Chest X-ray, PA view. Patient: 20 years old, sex M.
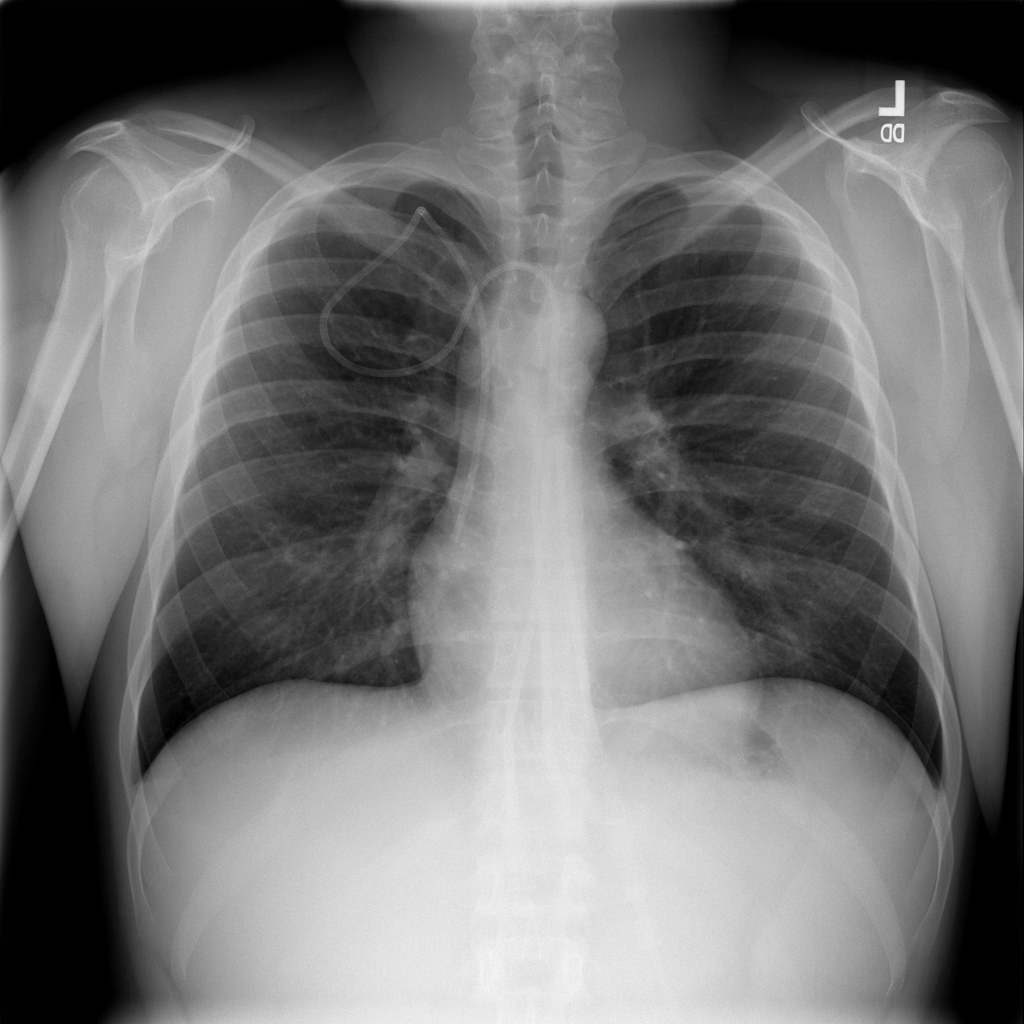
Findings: No Finding